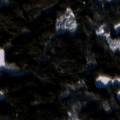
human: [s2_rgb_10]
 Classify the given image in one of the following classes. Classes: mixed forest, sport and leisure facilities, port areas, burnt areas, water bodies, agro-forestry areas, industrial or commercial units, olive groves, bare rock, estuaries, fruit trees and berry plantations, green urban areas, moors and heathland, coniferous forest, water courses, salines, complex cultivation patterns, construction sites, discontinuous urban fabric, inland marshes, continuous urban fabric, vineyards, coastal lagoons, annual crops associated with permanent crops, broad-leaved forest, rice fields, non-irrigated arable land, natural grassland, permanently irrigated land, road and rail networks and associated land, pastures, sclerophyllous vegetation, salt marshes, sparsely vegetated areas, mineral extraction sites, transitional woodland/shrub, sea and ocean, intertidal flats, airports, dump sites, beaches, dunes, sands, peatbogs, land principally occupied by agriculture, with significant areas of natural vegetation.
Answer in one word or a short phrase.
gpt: coniferous forest